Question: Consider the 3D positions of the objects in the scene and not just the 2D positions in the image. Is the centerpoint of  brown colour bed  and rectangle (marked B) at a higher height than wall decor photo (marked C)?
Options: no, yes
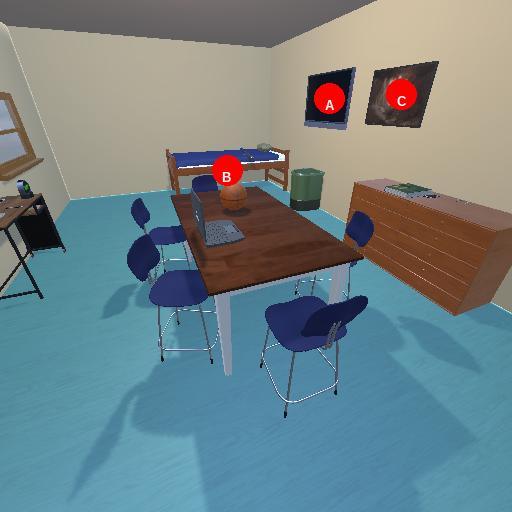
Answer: no